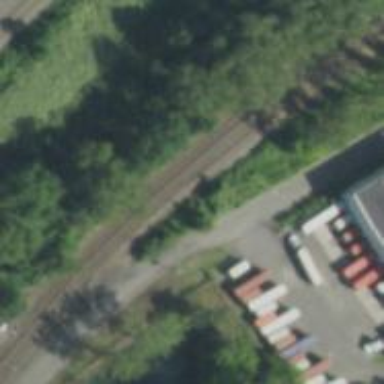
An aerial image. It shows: Railway siding for service.